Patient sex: M
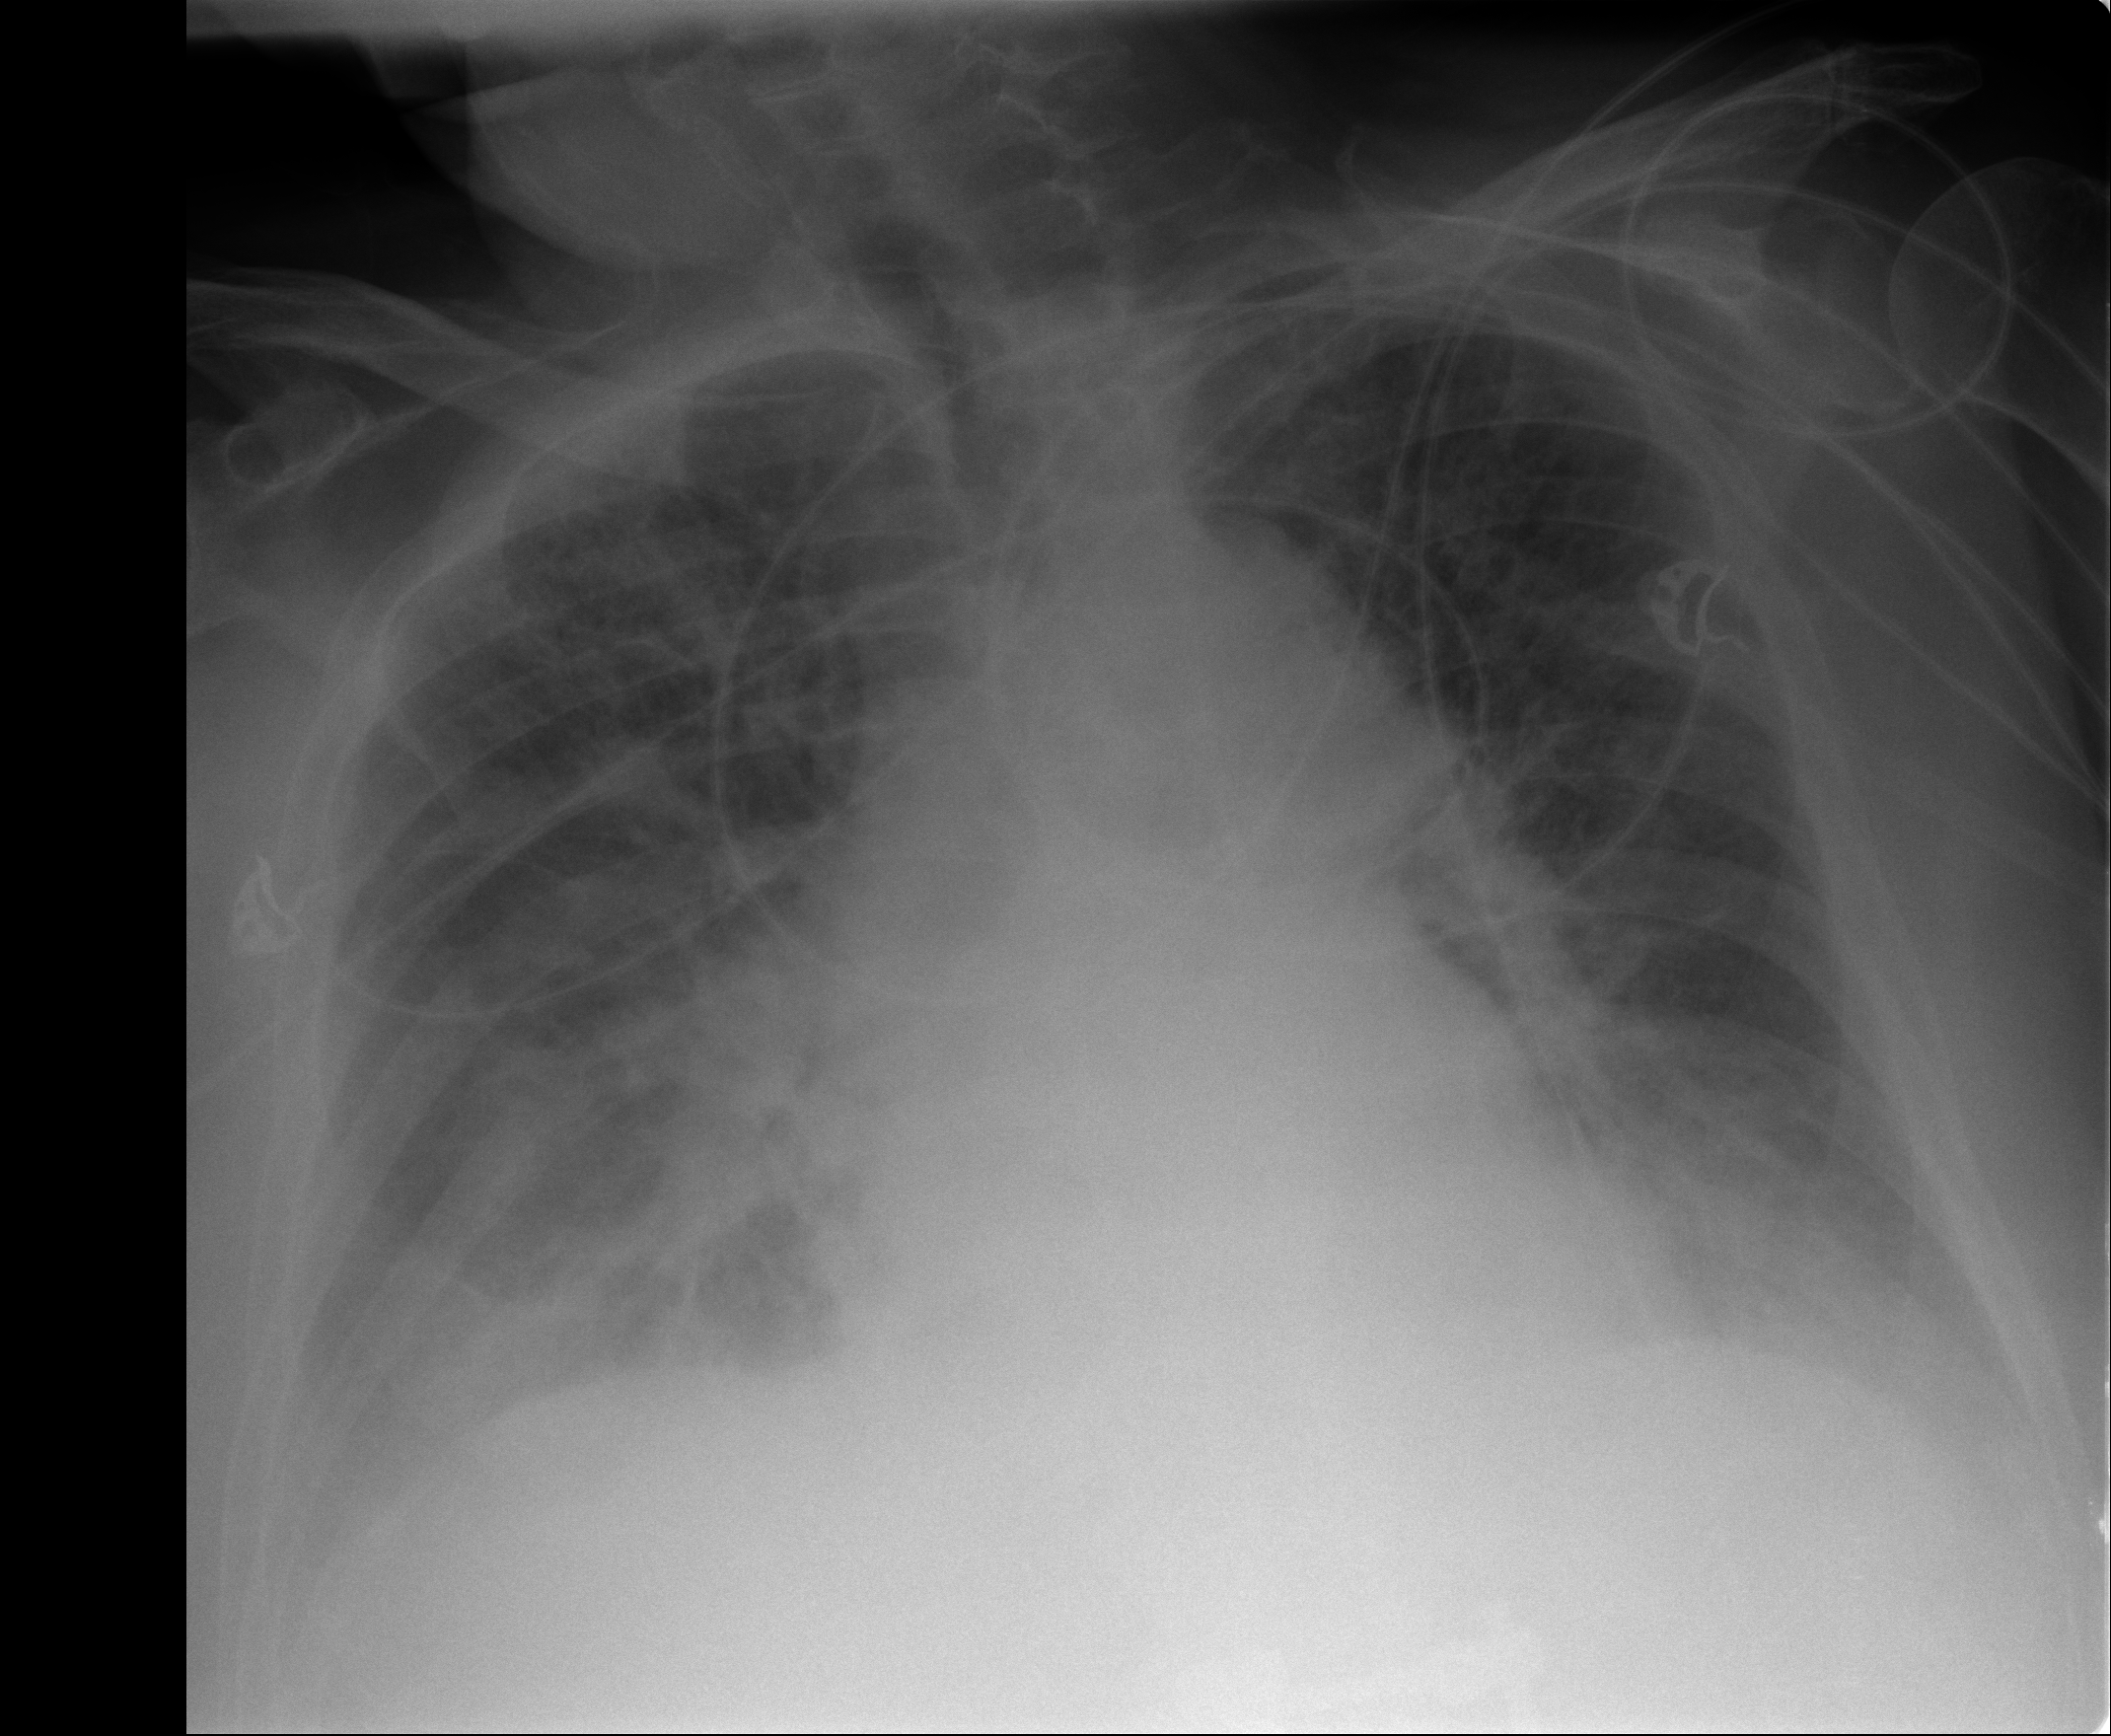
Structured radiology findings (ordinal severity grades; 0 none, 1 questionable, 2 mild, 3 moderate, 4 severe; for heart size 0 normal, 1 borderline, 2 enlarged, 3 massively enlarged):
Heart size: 2
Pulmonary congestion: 3
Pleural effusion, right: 2
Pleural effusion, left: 2
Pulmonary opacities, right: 2
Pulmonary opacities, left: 1
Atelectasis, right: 2
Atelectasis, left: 2